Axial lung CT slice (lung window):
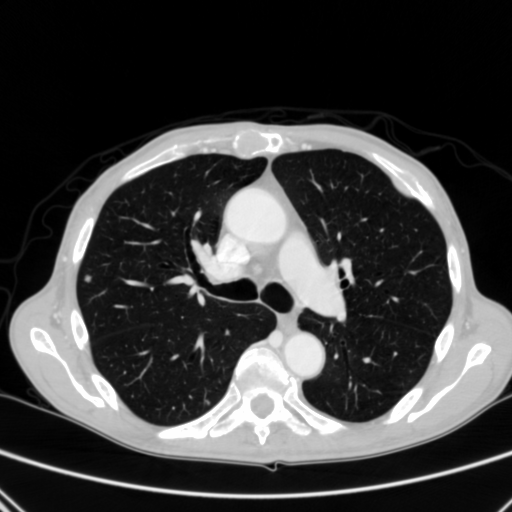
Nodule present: yes
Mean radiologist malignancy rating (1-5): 3